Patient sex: F
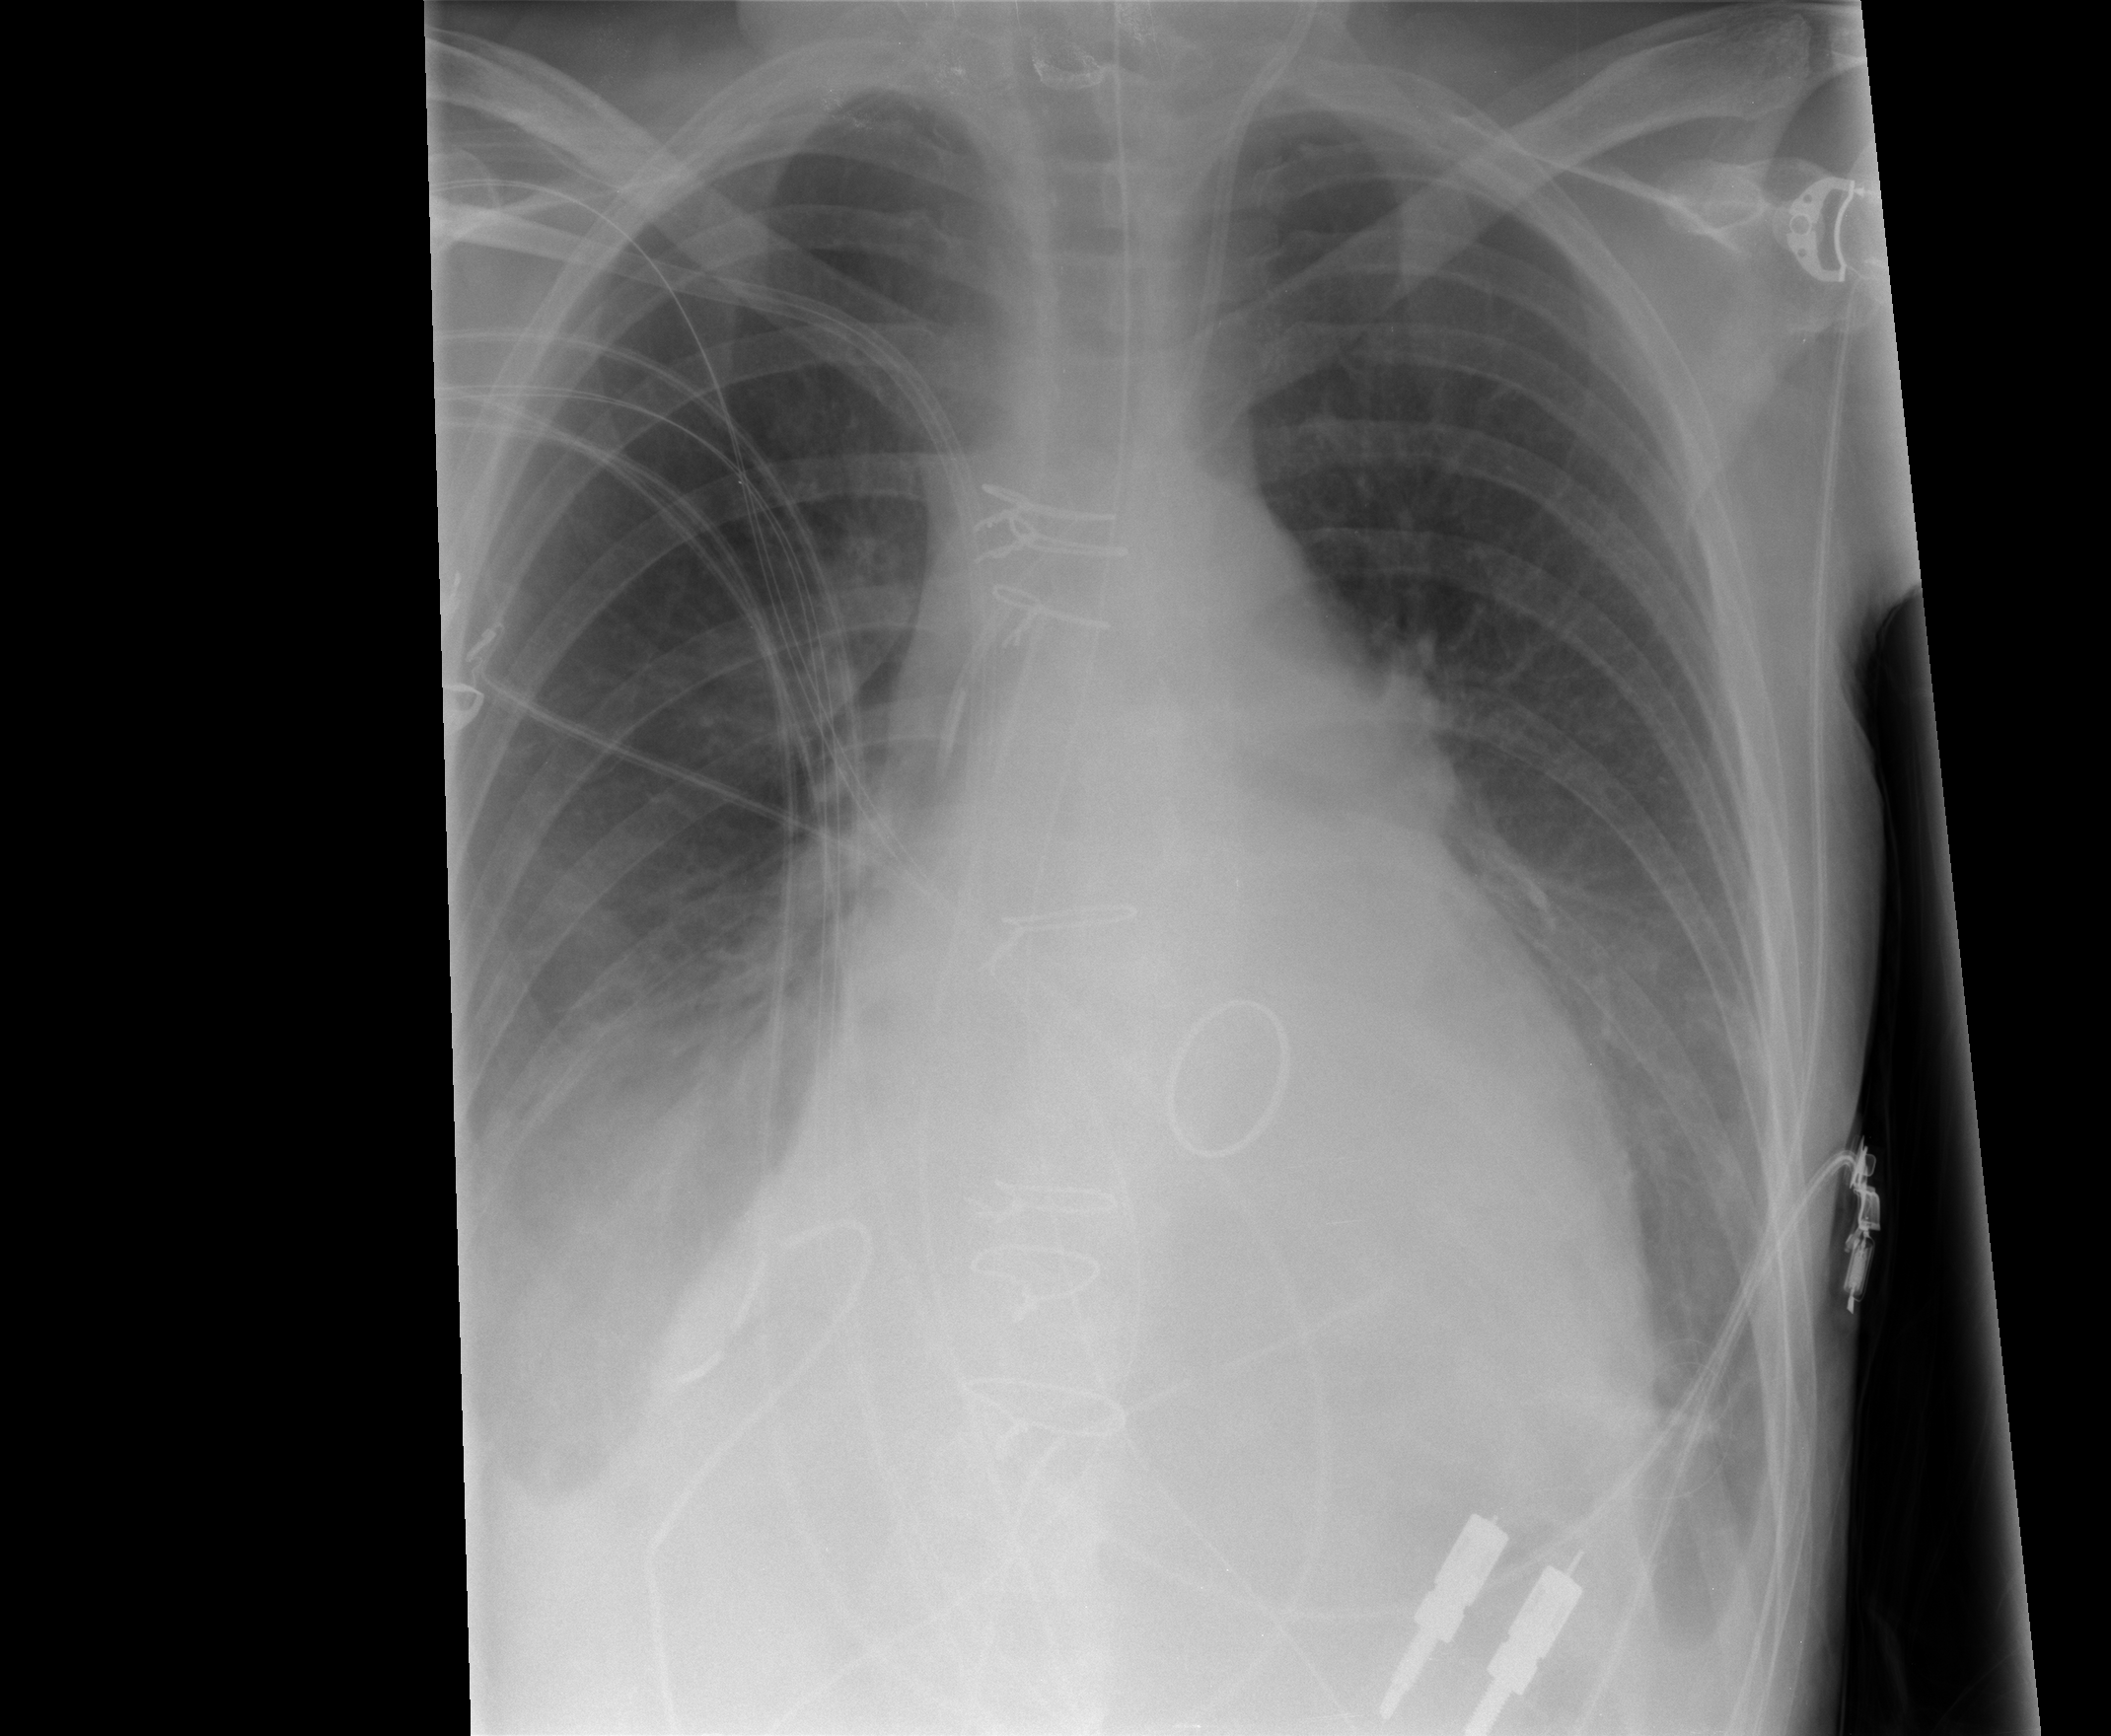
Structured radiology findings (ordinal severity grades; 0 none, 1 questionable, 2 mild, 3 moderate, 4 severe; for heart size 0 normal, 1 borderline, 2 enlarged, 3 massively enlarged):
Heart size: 2
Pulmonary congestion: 0
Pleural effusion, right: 2
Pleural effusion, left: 2
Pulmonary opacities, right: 0
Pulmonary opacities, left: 0
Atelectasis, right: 2
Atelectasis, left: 2